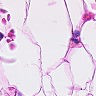
Metastatic tissue present: no